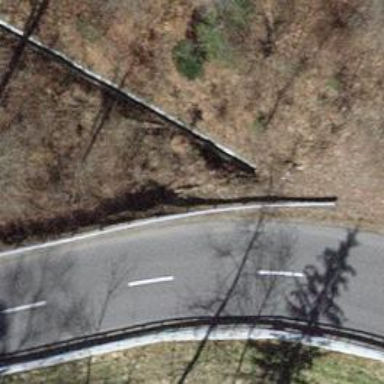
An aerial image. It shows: Guard rail as barrier.